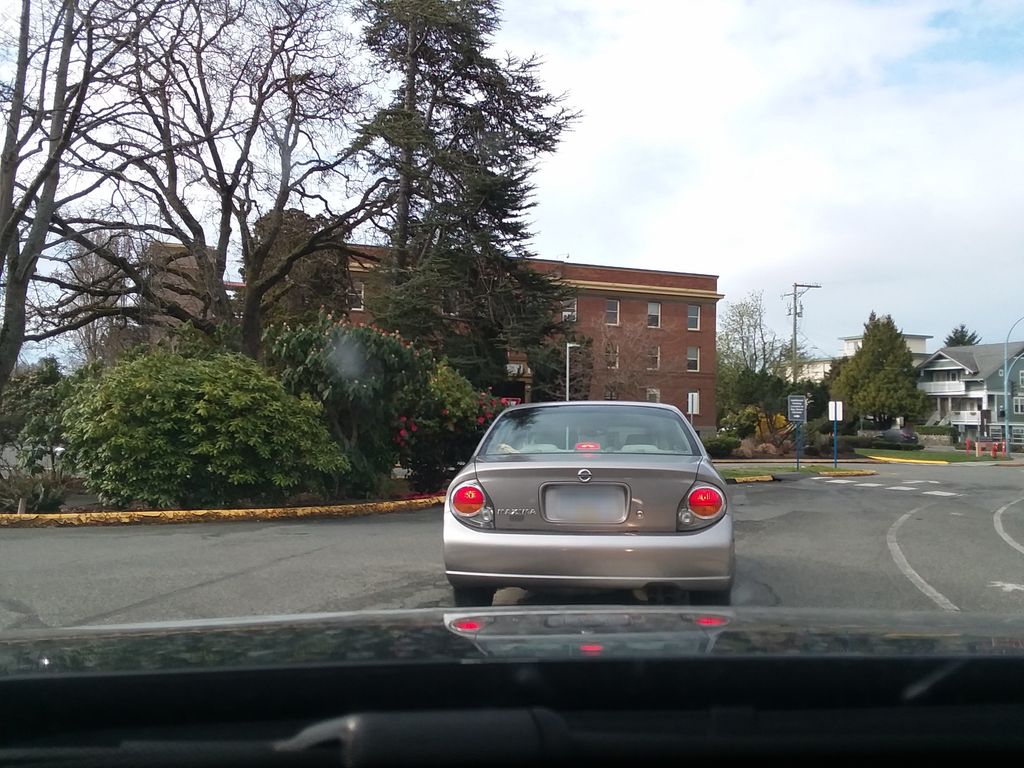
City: victoria